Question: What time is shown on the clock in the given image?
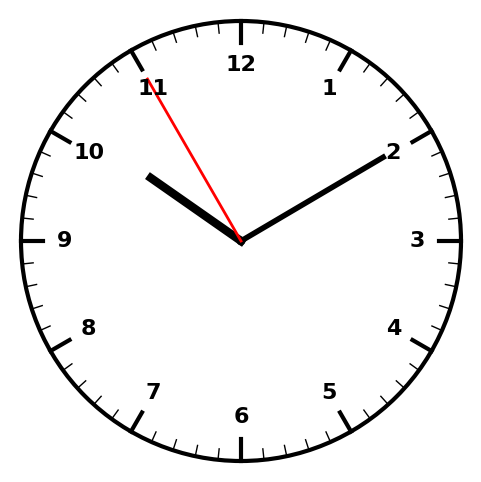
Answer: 10:09:55